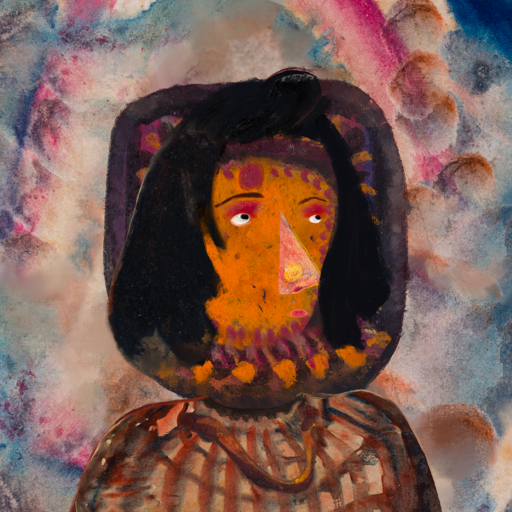
Background: Rupkatha, Head And Neck Side: Doll_w_Hair, Face Side: Irani, Bust: Orphan, Hair Side: Mosgoul, Head Accessory: Blank, Second Necklace: Comrade, Necklace: Blank, Baby: Blank